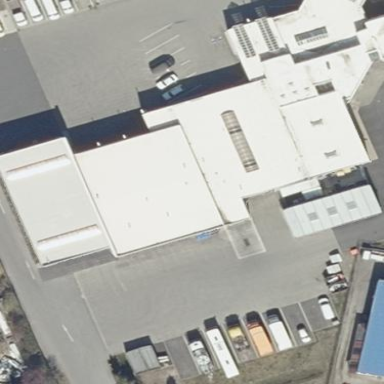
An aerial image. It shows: Part of the building is designated for commercial use.